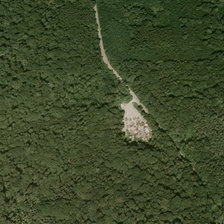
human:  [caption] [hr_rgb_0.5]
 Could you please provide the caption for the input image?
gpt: a road is in a piece of green forest .

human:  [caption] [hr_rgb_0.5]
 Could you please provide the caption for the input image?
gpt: a road is in a piece of green forest .

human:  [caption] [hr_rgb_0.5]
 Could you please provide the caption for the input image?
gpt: a road is in a piece of green forest .

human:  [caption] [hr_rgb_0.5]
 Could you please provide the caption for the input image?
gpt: a road is in a piece of green forest .

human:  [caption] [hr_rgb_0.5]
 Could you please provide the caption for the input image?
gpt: a road is in a piece of green forest .